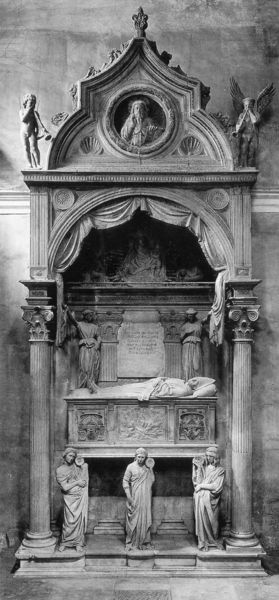
Titel: Grabmal für Kardinal Rinaldo Brancacci
Künstler: Donatello
Standort: Neapel, S. Angelo a Nilo (EU - I - Kampanien)
Schlagwörter: flügel, säule, säulen, architektur, leiche, rahmen, stein, tod, tot, vorhang, kirche, figur, gewand, rundbild, engel, skulptur, balkon, relief, liegen, bogen, italien, figuren, bischof, papst, büste, ornamente, stufe, nische, denkmal, altar, kapitelle, kapitell, skulpturen, sarg, grab, jesus, leichnam, mitra, heilige, muschel, muscheln, gedenken, heilig, posaune, korinthisch, grabstätte, grablegung, grabmal, monument, basen, grabmahl, sarkophag, grablege, ruhestätte, sargkophag